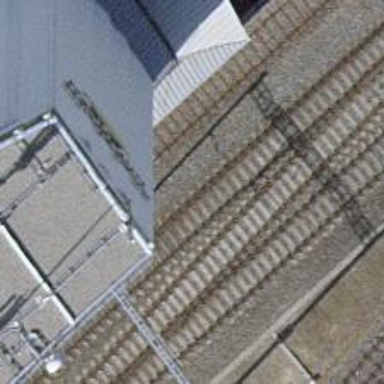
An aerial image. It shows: Railway track with contact lines for electrification.